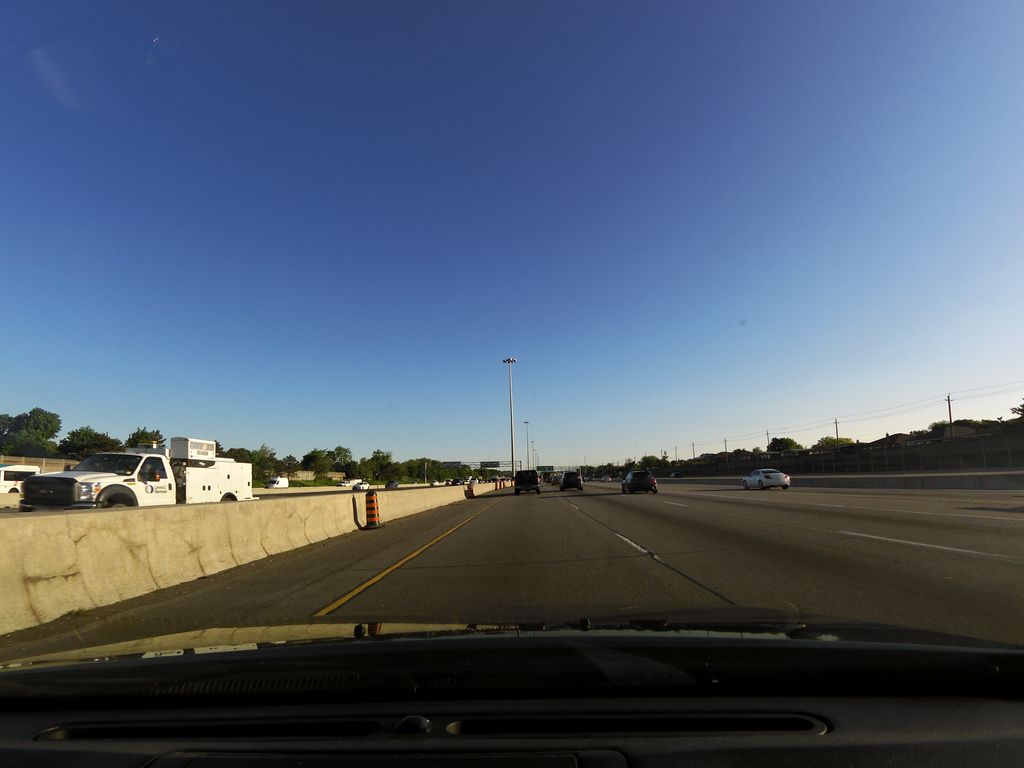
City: toronto